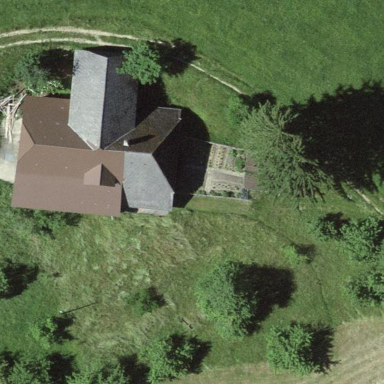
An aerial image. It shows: Farm building.